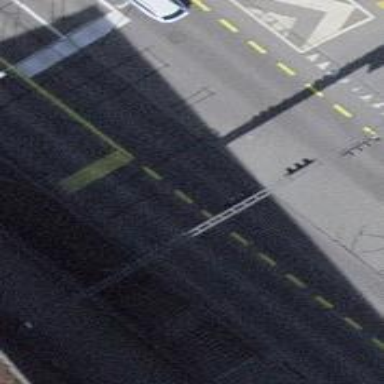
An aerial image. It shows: Asphalt road with primary highway designation. There are sidewalks on both sides and designated cycle lane.